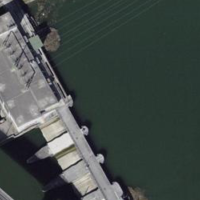
EUNIS habitat code: 15
Species observed at this site:
Podarcis muralis